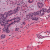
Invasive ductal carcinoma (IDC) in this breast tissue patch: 0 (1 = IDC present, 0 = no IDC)